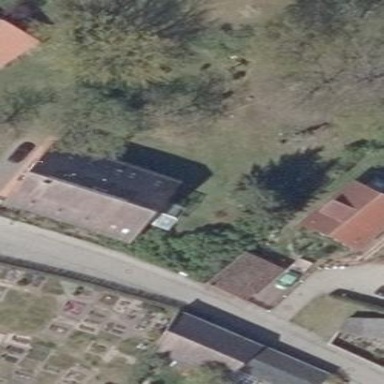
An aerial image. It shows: Detached building.